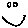
Label: smiley face